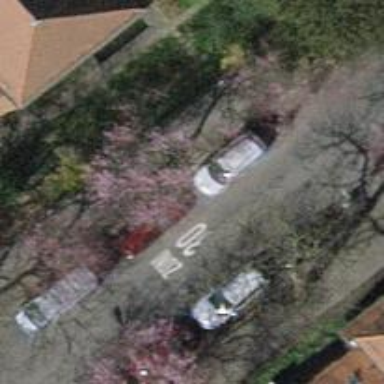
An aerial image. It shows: Tree-lined avenue.